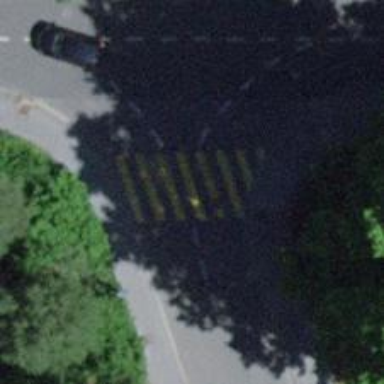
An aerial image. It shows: Uncontrolled zebra crossing on the road.